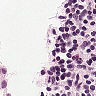
Metastatic tissue present: no